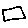
Label: square